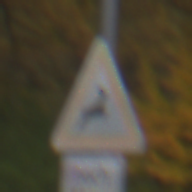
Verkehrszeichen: WildwechselLinks
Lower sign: LaengeEinerStrecke3
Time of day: Midday
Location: Outdoor (Nature)
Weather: Overcast
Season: Autumn
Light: Natural